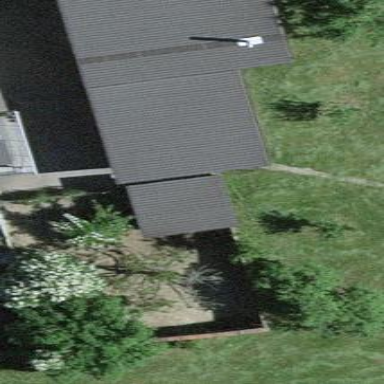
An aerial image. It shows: Rural barn.